Question: Whenever I try to change the background color to a menu adding the following code to the app.xml
'''
<Style TargetType="MenuItem">
<Setter Property="Background" Value="#FF9B9B9B" />
</Style>
'''
I get this lighter shade of gray around the menu, which color isn't set by the background property:

I know there are similar questions around, but the answers I've found haven't helped me.
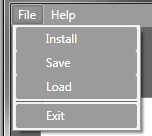
Answer: That sort of thing is coded into the various ControlTemplates for MenuItems. You will probably have to create your own. (You could copy <URL>